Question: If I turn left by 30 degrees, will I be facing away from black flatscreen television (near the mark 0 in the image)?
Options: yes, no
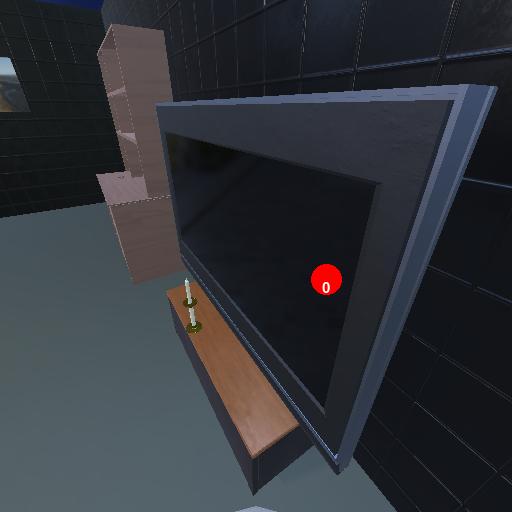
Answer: yes